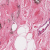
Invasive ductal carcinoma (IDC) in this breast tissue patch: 0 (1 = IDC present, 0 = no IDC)